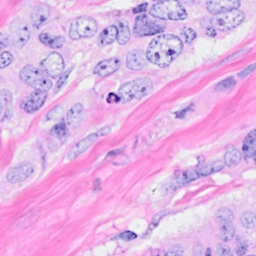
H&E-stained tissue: Breast